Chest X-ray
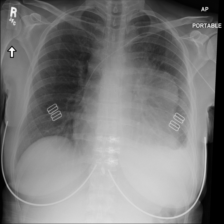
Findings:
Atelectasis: negative
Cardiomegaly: negative
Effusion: positive
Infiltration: negative
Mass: positive
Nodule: negative
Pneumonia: negative
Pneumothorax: negative
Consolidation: negative
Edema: negative
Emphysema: negative
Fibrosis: negative
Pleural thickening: negative
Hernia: negative